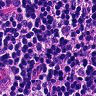
Metastatic tissue present: no